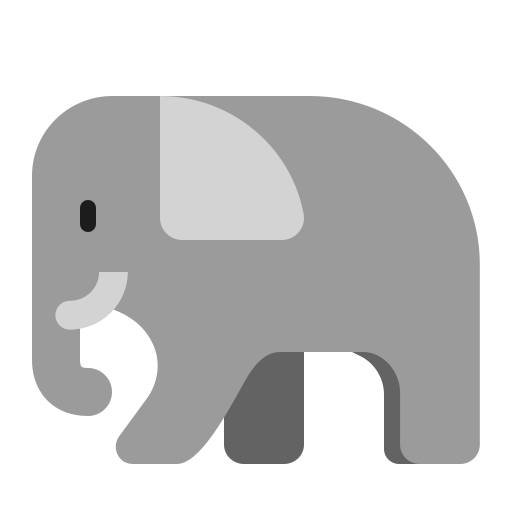
elephant flat